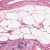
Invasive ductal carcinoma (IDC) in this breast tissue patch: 1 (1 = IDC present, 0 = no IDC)